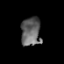
Tissue: prostate
Cell type: Fibroblasts
Senescence score: 0.72
Nuclear area (px): 547
Mean DAPI intensity: 99.834